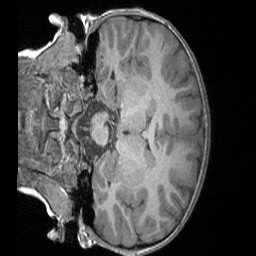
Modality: T1w
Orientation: coronal
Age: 7
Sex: male
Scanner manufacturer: siemens
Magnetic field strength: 3 T
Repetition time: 1.65 s
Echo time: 0.00203 s